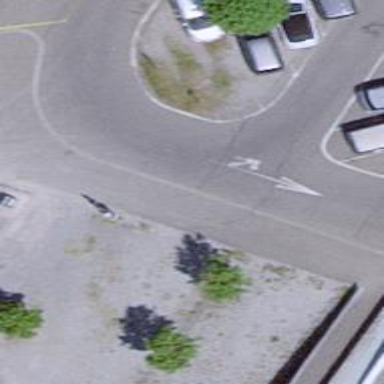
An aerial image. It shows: Cycleway with pebblestone surface.